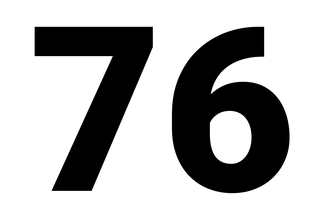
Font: Roboto_Black